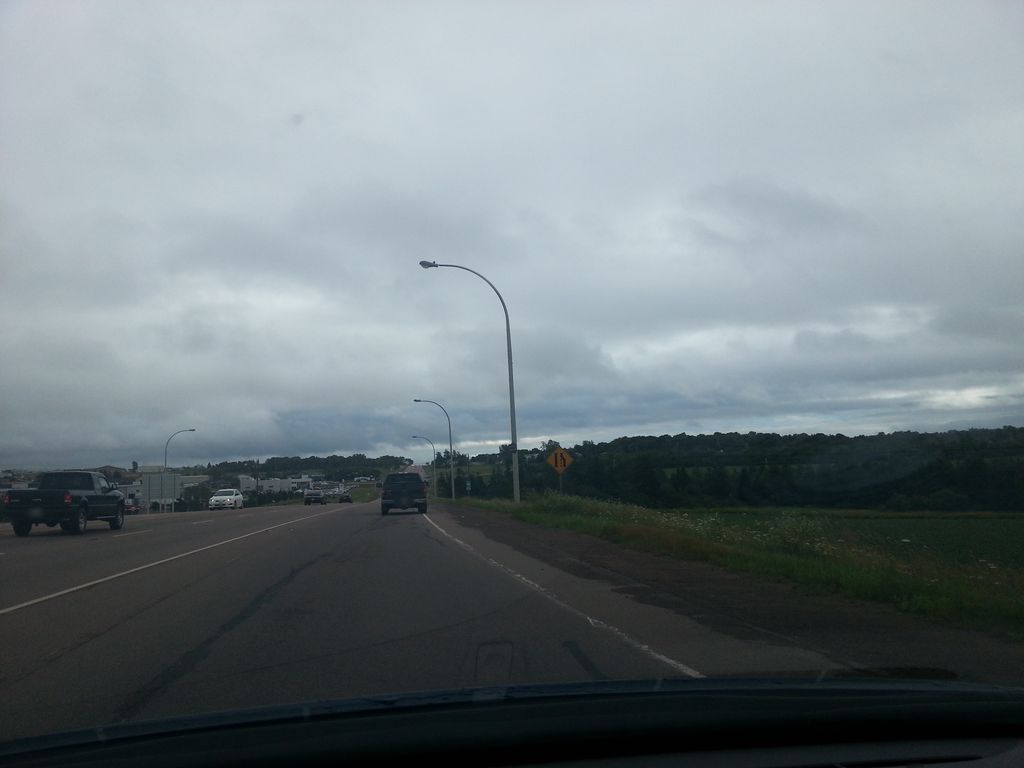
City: charlottetown